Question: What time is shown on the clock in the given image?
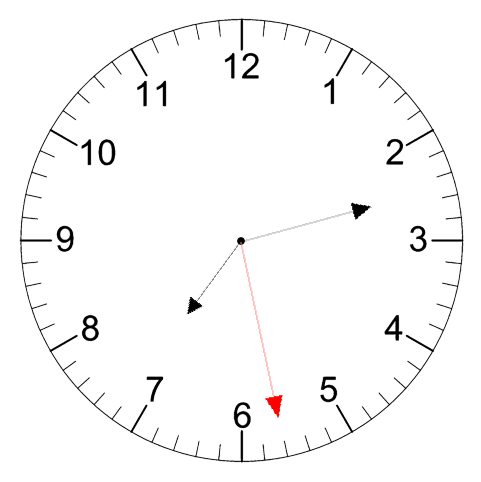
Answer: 07:12:28